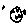
Label: moon